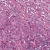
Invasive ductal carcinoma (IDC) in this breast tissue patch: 1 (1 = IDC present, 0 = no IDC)